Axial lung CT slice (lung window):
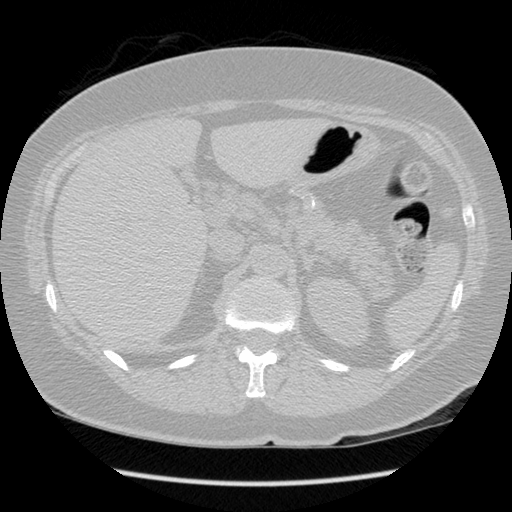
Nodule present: no